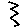
Label: zigzag